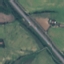
Label: Highway